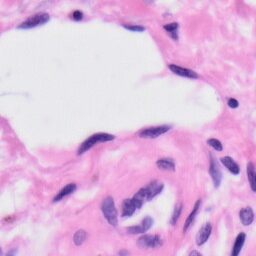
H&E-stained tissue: Skin